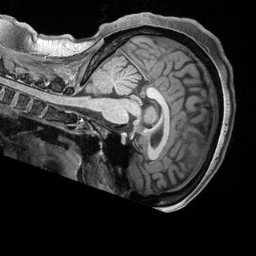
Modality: T1w
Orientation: sagittal
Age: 35
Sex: female
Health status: ill
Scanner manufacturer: siemens
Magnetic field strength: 3 T
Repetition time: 2.4 s
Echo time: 0.00222 s